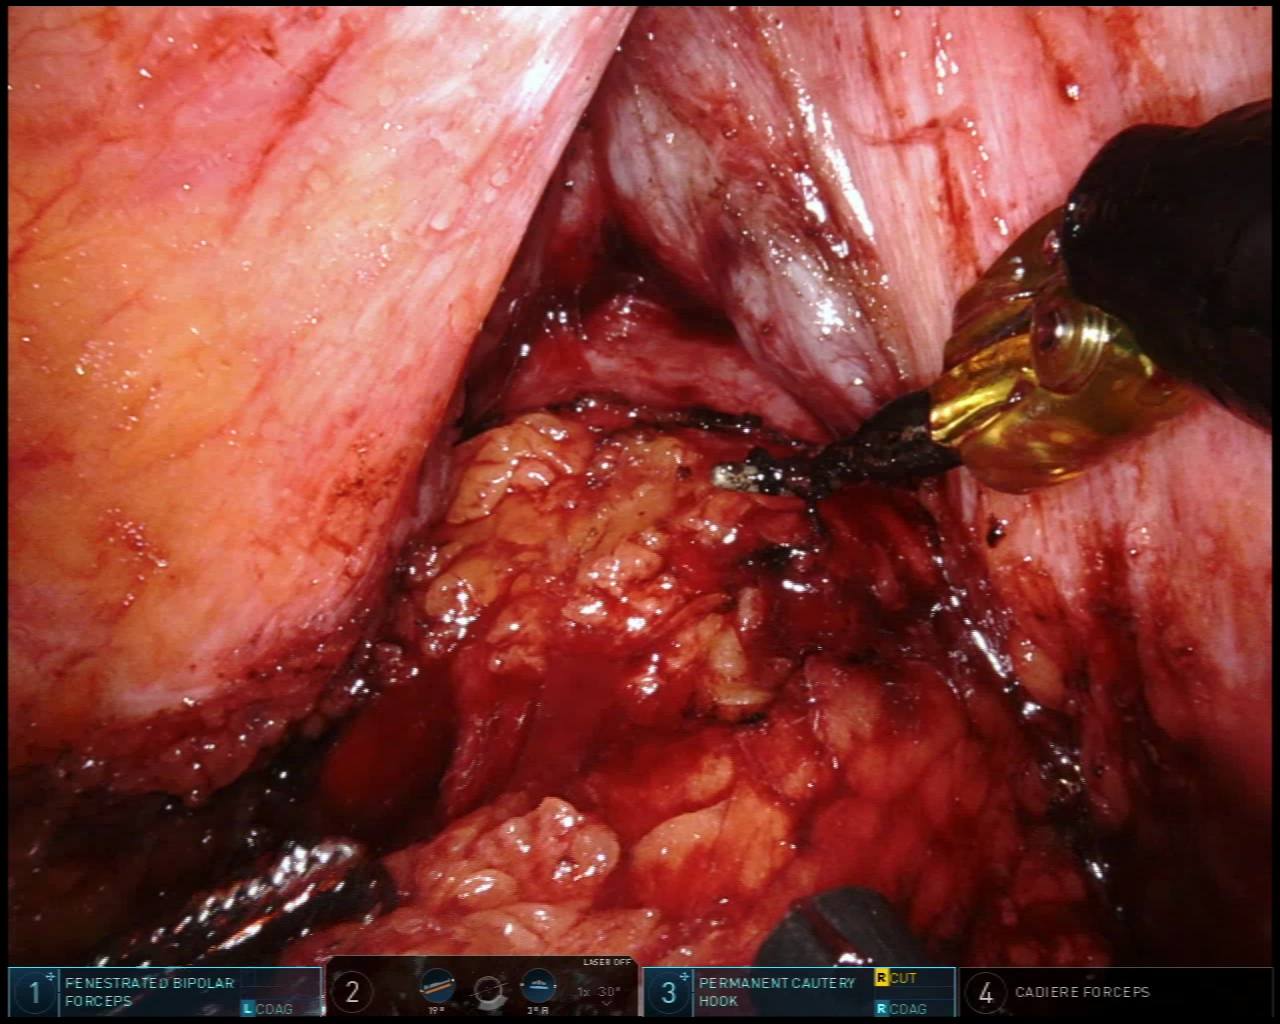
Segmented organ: vesicular_glands
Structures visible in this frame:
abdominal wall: no
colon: no
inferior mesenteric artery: no
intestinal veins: no
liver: no
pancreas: no
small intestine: no
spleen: no
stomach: no
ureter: no
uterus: no
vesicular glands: yes